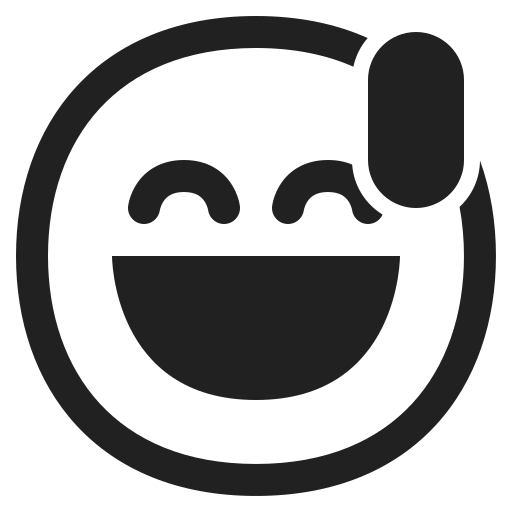
grinning face with sweat high contrast